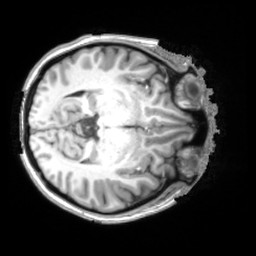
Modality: T1w
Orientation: axial
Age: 26
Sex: female
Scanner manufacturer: siemens
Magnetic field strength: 3 T
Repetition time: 2.2 s
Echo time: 0.00157 s